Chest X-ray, PA view. Patient: 58 years old, sex F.
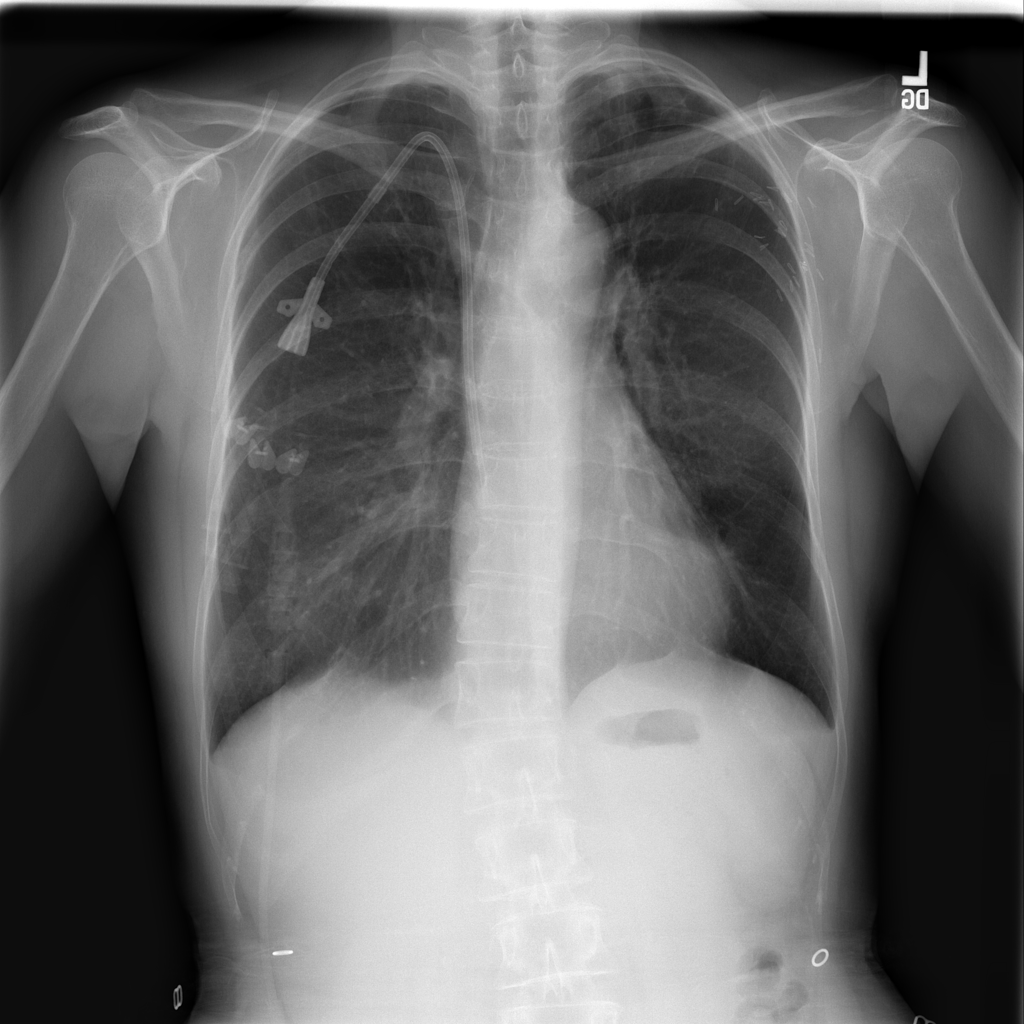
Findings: Fibrosis